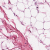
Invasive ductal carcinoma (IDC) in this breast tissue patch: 0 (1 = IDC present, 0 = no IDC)